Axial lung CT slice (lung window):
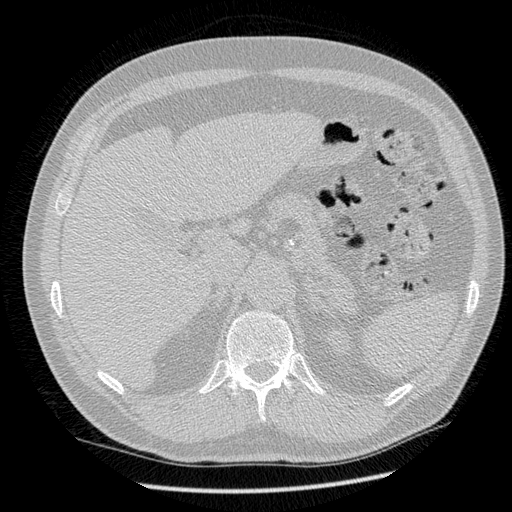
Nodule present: no